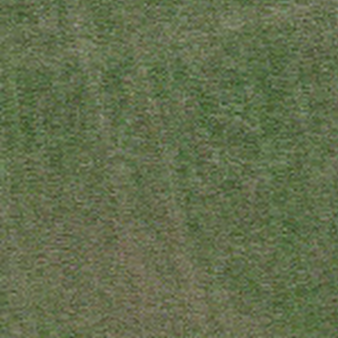
Label: other